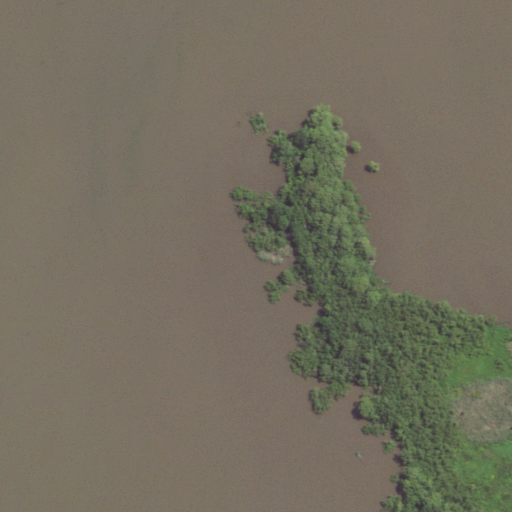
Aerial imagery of island in Louisiana named Negro Island containing open water, herbaceous wetlands, and woody wetlands